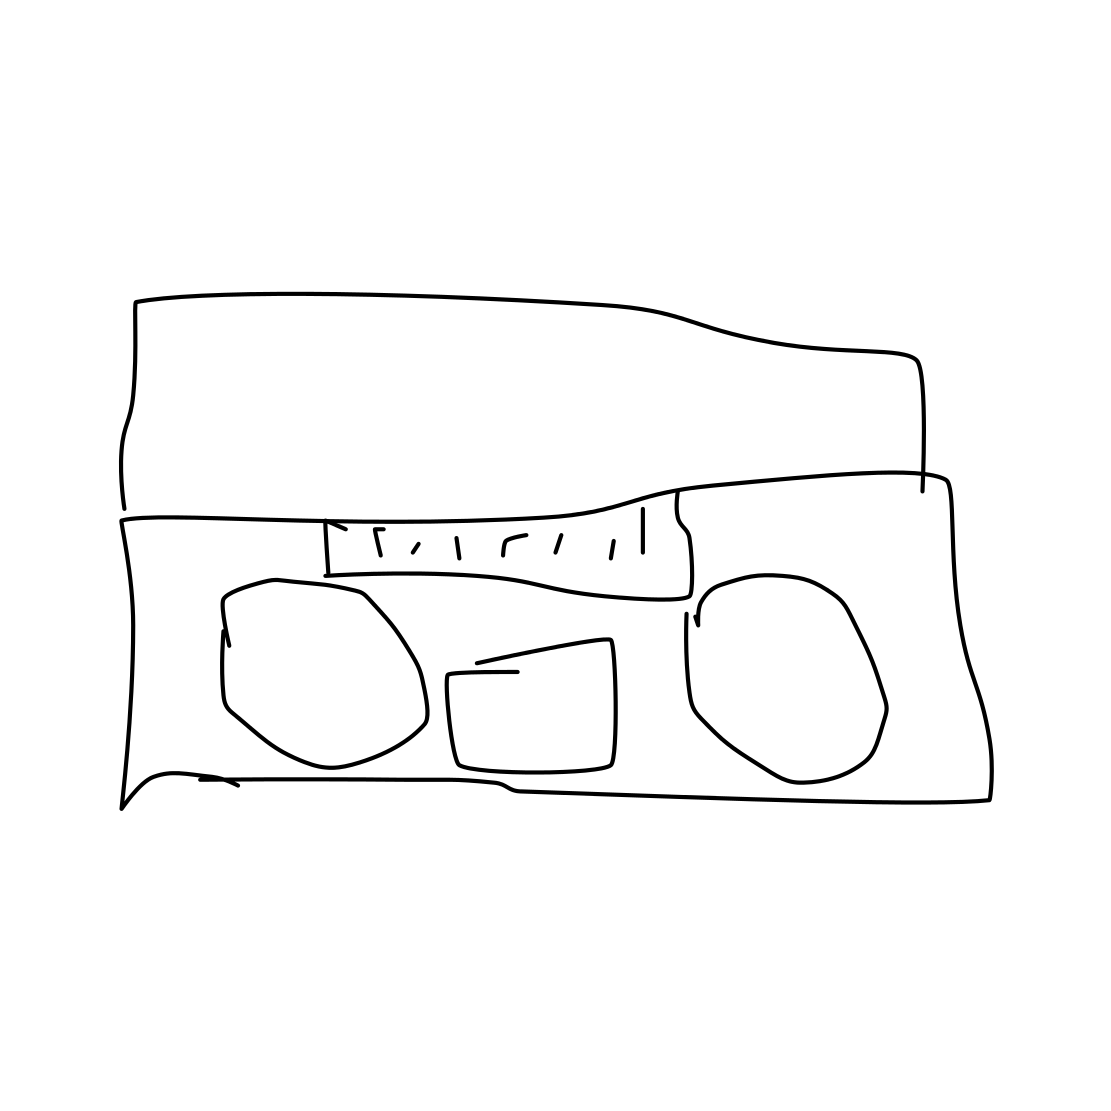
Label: radio